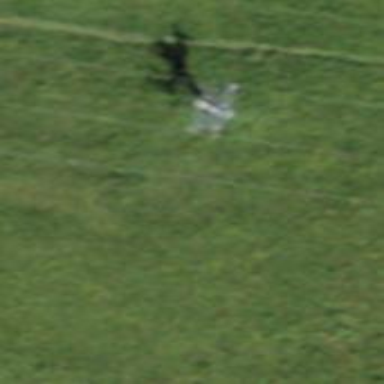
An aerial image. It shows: Pylon used for aerialway.